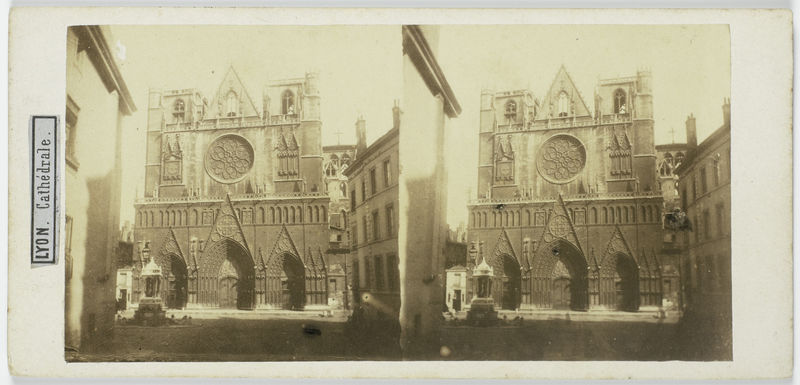
Titel: LYON. Cathedrale
Künstler: Fourvières
Standort: Amsterdam
Institution: Rijksmuseum
Schlagwörter: arch, arches, architecture, church, religious, window, france, old, three, windows, picture, brown, sky, building, street, sun, entrance, black and white, castle, shadow, monument, photo, statue, door, city, arc, doors, cathedral, fountain, gothic, peak, postcard, circle, shadows, steeple, pillar, neogothic, round, photograph, turret, tall, sepia, triangle, photos, cathedrale, rose window, rosette, stained glass, turrets, double, quiet, albumen, buttress, binocular, stereotype, scope, alleyway, lyon, adjacent buildings, double exposure